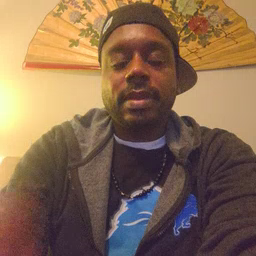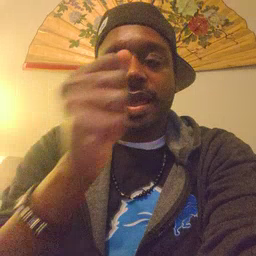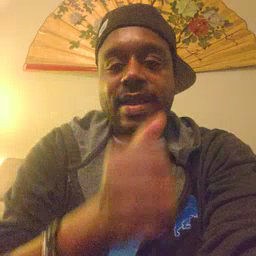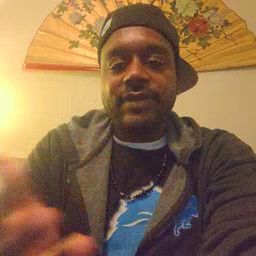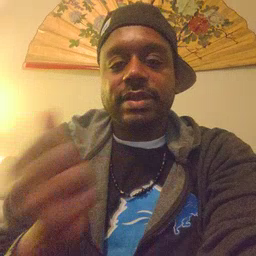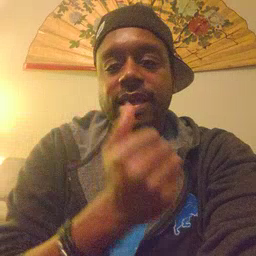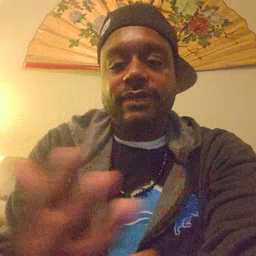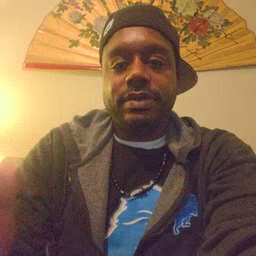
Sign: every